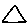
Label: triangle